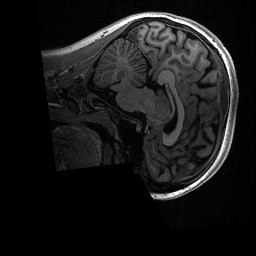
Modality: T1w
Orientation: sagittal
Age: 17
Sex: female
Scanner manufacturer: ge
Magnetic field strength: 3 T
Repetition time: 0.006952 s
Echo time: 0.00292 s